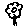
Label: flower